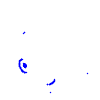
Particle: electron